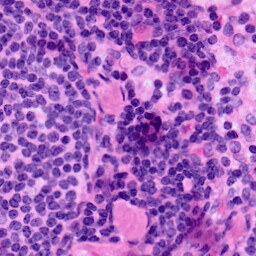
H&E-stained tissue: LymphNode